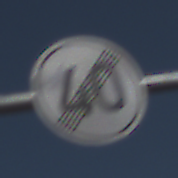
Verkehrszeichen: EndeGeschwindigkeit40
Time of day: MorningAfternoon
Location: Outdoor (Nature)
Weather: Clear
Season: NotSpecified
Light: Natural